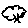
Label: tree